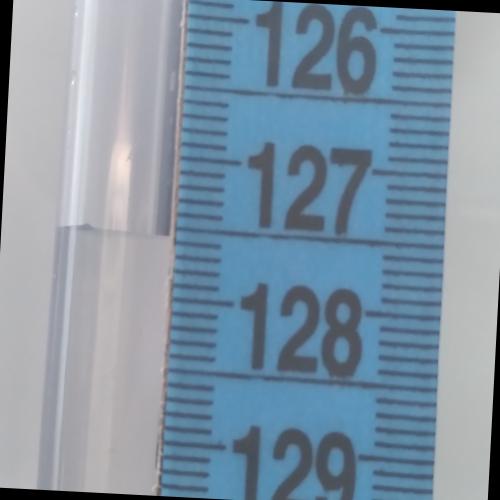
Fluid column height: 127.6 cm